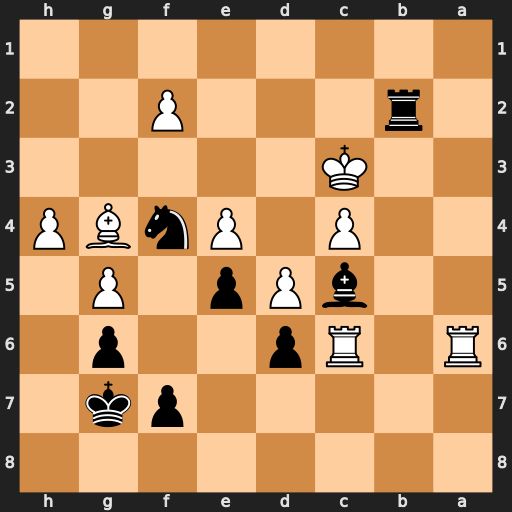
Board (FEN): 8/5pk1/R1Rp2p1/2bPp1P1/2P1PnBP/2K5/1r3P2/8
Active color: b
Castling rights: -
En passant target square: -
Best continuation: Bd4#